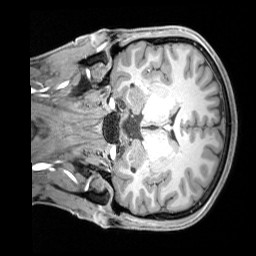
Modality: T1w
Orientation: coronal
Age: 25
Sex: male
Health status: healthy
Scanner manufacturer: siemens
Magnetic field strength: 3 T
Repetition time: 1.65 s
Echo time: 0.00182 s